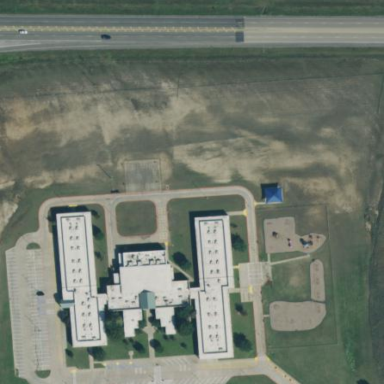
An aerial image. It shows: School.